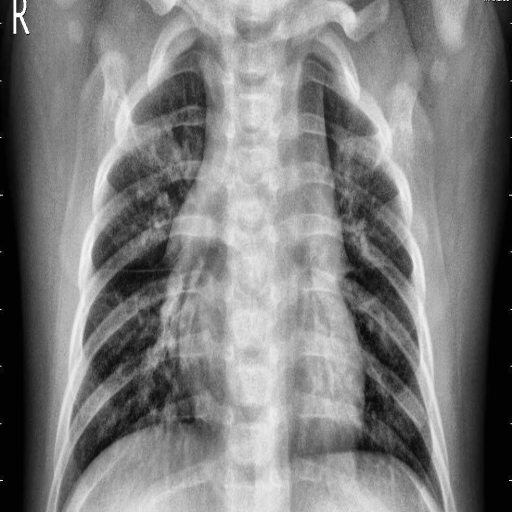
Finding: PNEUMONIA